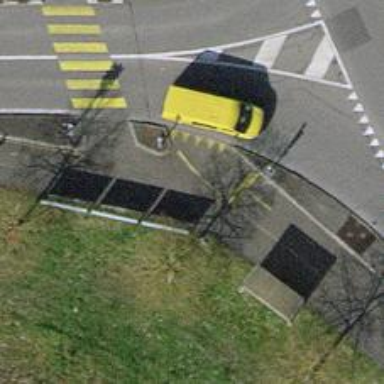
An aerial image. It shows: Asphalt sidewalk along the footway.